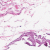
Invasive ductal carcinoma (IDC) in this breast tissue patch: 0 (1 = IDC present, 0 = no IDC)